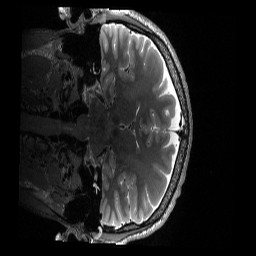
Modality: T2w
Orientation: coronal
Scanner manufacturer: siemens
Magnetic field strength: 3 T
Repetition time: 3.2 s
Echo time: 0.563 s